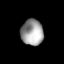
Tissue: skin
Cell type: Epithelial cells
Senescence score: 0.6912
Nuclear area (px): 569
Mean DAPI intensity: 156.223